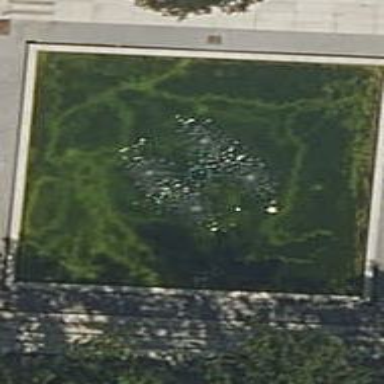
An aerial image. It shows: Fountain.